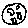
Label: moon